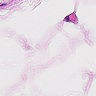
Metastatic tissue present: no